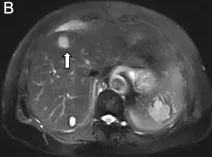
The lesion showed hyperintensity on T2-weighted image (B).
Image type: radiology (mri)